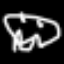
Label: frog